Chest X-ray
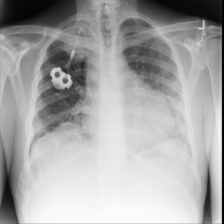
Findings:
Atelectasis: negative
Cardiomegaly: negative
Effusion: negative
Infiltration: positive
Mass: negative
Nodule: negative
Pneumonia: negative
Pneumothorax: negative
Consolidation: negative
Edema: negative
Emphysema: negative
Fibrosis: negative
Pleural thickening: negative
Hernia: negative